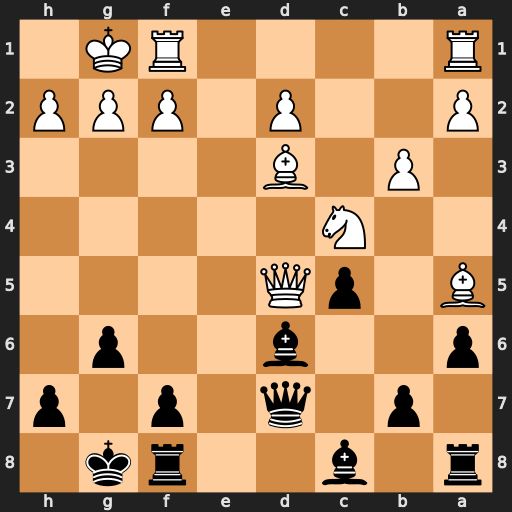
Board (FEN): r1b2rk1/1p1q1p1p/p2b2p1/B1pQ4/2N5/1P1B4/P2P1PPP/R4RK1
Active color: b
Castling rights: -
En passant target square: -
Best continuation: Bxh2+ Kxh2 Qxd5